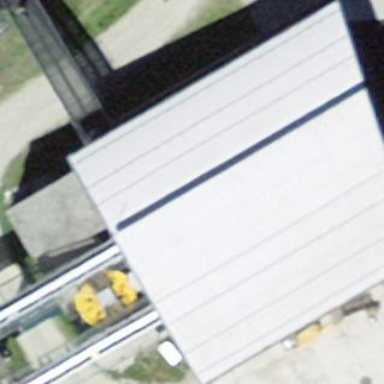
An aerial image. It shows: Transportation building that serves as aerialway station.